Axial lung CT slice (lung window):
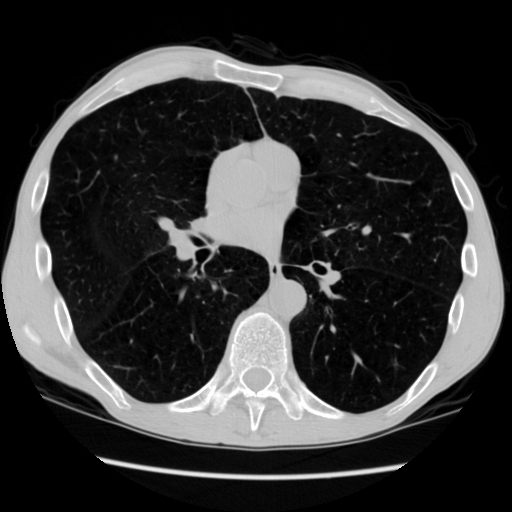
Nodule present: no